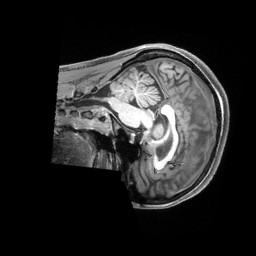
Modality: T1w
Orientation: sagittal
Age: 27
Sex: female
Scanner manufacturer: siemens
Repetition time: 2.3 s
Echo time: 0.00229 s